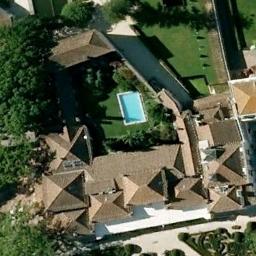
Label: palace